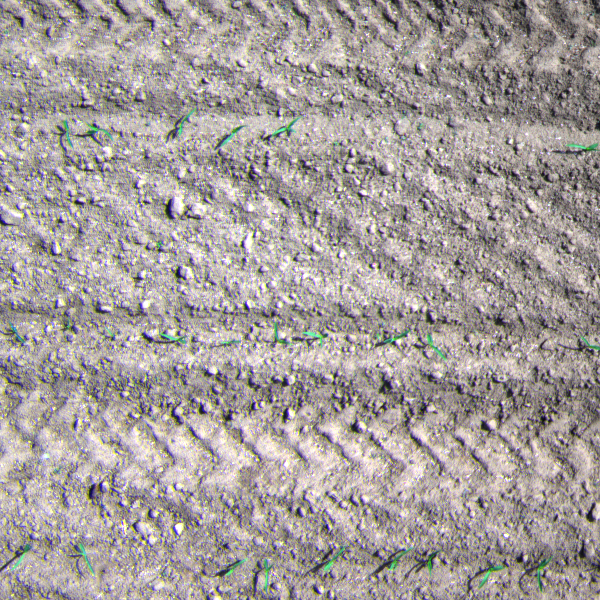
Acquisition date: 2023-05-25
Tile: 0695
Annotated plant instances:
label: maize
label: maize
label: maize
label: maize
label: maize
label: maize
label: maize
label: maize
label: maize
label: weed_other
label: weed_other
label: weed_other
label: weed_other
label: weed_other
label: weed_other
label: weed_other
label: weed_other
label: maize
label: weed_other
label: weed_other
label: maize
label: maize
label: weed_other
label: weed_other
label: maize
label: maize
label: maize
label: maize
label: maize
label: weed_other
label: weed_other
label: weed_other
label: weed_other
label: weed_other
label: weed_other
label: weed_other
label: maize
label: weed_other
label: weed_other
label: weed_other
label: weed_other
label: weed_other
label: weed_other
label: maize
label: maize
label: maize
label: weed_other
label: maize
label: maize
label: weed_other
label: weed_other
label: weed_other
label: weed_other
label: weed_other
label: weed_other
label: weed_other
label: weed_other
label: weed_other
label: weed_other
label: weed_other
label: weed_other
label: weed_other
label: weed_other
label: weed_other
label: amaranth